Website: crate-barrel
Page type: gifting
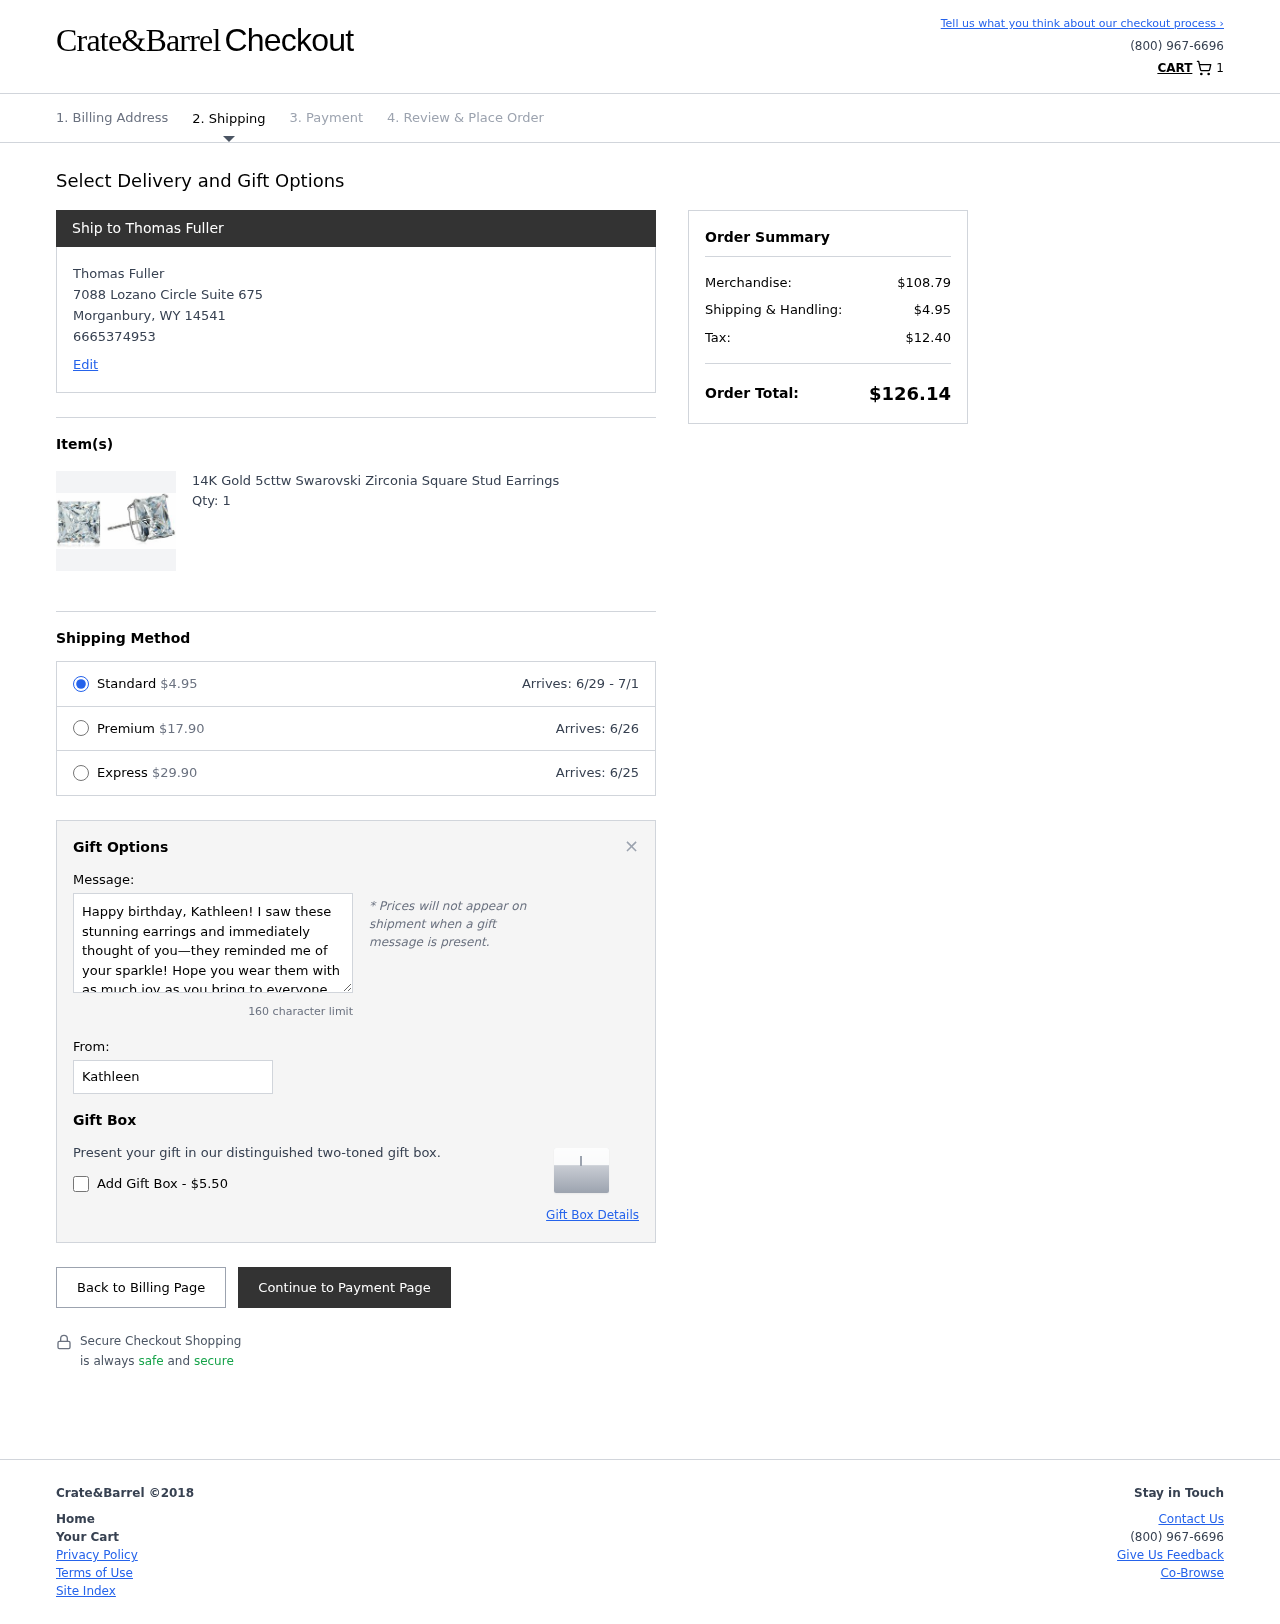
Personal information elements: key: PII_CITY
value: Morganbury
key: PII_FULLNAME
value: Thomas Fuller
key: PII_GIFT_FIRSTNAME
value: Kathleen
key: PII_GIFT_MESSAGE
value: Happy birthday, Kathleen! I saw these stunning earrings and immediately thought of you—they reminded me of your sparkle! Hope you wear them with as much joy as you bring to everyone around you.
Thomas
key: PII_PHONE
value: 6665374953
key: PII_POSTCODE
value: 14541
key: PII_STATE_ABBR
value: WY
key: PII_STREET
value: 7088 Lozano Circle Suite 675
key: PII_FULLNAME2
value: Thomas Fuller
Product elements: key: PRODUCT1_NAME
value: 14K Gold 5cttw Swarovski Zirconia Square Stud Earrings
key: PRODUCT1_QUANTITY
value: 1
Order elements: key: ORDER_NUM_ITEMS
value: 1
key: ORDER_SHIPPING_COST
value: $4.95
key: ORDER_DELIVERY_DATE_RANGE
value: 6/29 - 7/1
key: ORDER_PREMIUM_SHIPPING
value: $17.90
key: ORDER_PREMIUM_DATE
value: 6/26
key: ORDER_EXPRESS_SHIPPING
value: $29.90
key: ORDER_EXPRESS_DATE
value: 6/25
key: ORDER_SUBTOTAL
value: $108.79
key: ORDER_TAX
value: $12.40
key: ORDER_TOTAL
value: $126.14